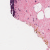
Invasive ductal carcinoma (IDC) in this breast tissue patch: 0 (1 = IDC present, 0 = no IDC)